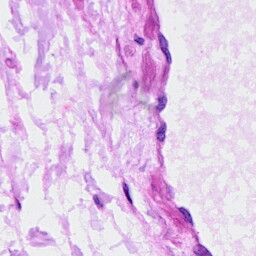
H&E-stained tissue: Ovarian